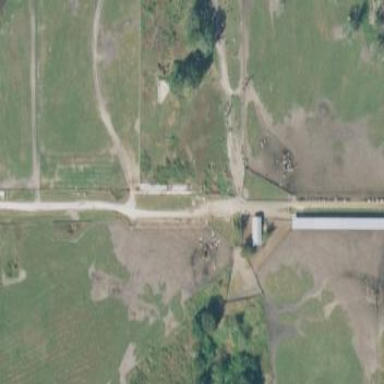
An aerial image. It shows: Feedlot in farmyard.